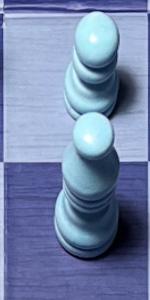
Label: Bishop_White